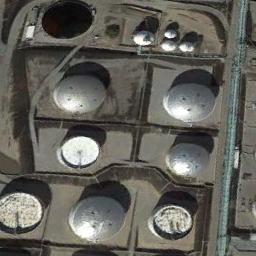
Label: storage_tank